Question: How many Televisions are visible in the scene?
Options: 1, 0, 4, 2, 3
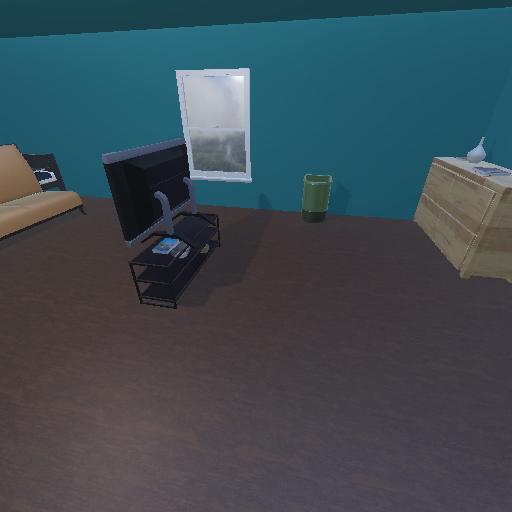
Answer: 1